Field crop: maize
Growth stage: 2
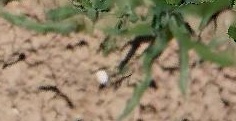
Species: maize